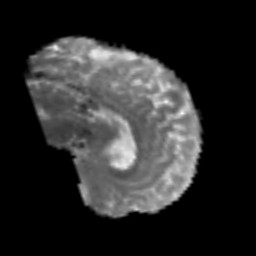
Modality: MD
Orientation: sagittal
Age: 43
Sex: male
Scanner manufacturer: siemens
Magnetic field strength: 3 T
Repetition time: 6.1 s
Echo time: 0.101 s